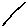
Label: line